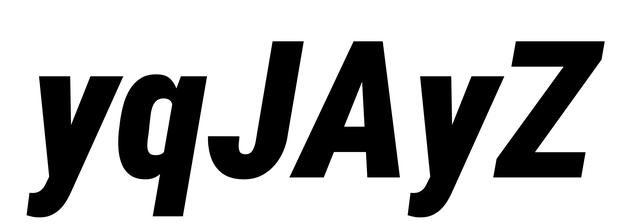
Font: Roboto-Italic_Condensed_Black_Italic